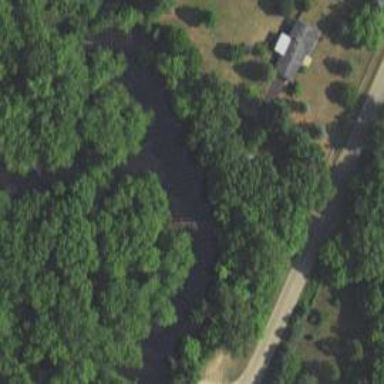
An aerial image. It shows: Abandoned railway bridge with trestle design.